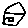
Label: house